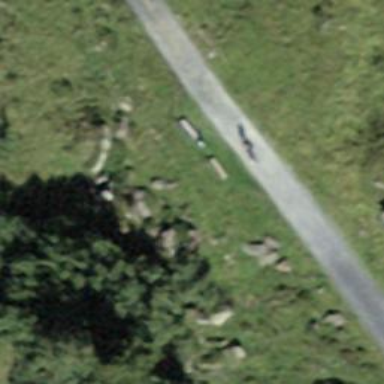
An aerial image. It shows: Bench.